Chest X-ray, PA view. Patient: 15 years old, sex F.
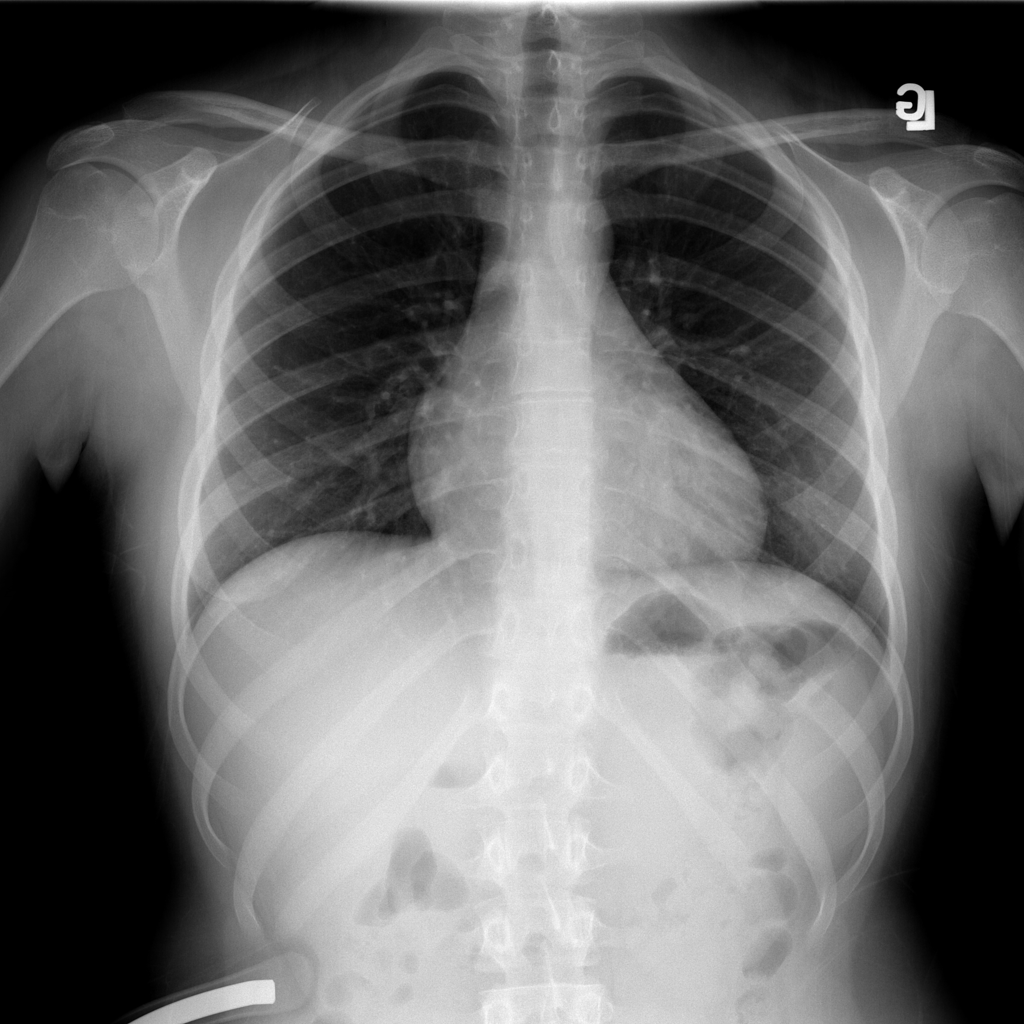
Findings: No Finding